Question: I want to show a 'Dialog' with a 'CalendarView'. This is how i display the 'Dialog':
'''
AlertDialog.Builder builder = new AlertDialog.Builder(getActivity());
View v = getActivity().getLayoutInflater().inflate(R.layout.dialog_calendart, null);
builder.setView(v);
builder.create().show();
'''
and this is the layout:
'''
<?xml version="1.0" encoding="utf-8"?>
<CalendarView xmlns:android="http://schemas.android.com/apk/res/android"
android:layout_width="wrap_content"
android:layout_height="wrap_content" />
'''
This works fine when the 'Dialog' doesn't contain a 'CalendarView', when it does the 'Dialog' takes several seconds to display and I noticed loads of these lines in my 'LogCat':
'''
07-03 12:39:37.304 <PHONE>/de.something.debug I/Choreographer: Skipped 270 frames! The application may be doing too much work on its main thread.
07-03 12:39:37.348 <PHONE>/de.something.debug D/dalvikvm: GC_FOR_ALLOC freed 1621K, 10% free 18334K/20160K, paused 13ms, total 13ms
'''
When it finally shows the 'Dialog' looks like this:

I also tried to set a date to the 'CalendarView' like
'''
calendarView.setDate(23423423);
'''
but it still didnt show anya dates.
What's going wrong there?
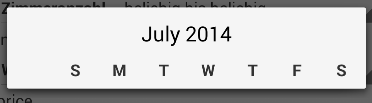
Answer: put this in your layout and try
'''
<?xml version="1.0" encoding="utf-8"?>
<LinearLayout xmlns:android="http://schemas.android.com/apk/res/android"
android:layout_width="fill_parent"
android:layout_height="fill_parent" >
<CalendarView
android:layout_width="fill_parent"
android:layout_height="fill_parent"
android:minHeight="200dp"
android:minWidth="200dp"
android:maxDate="01/01/2013"
android:minDate="09/01/2012"/>
</LinearLayout>
'''